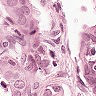
Metastatic tissue present: yes